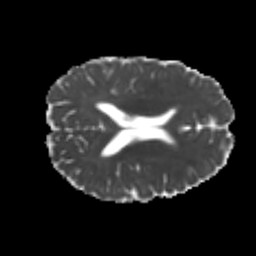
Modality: MD
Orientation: axial
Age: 24
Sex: male
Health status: healthy
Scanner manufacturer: philips
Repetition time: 7.384 s
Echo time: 0.08599 s